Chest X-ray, PA view. Patient: 57 years old, sex F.
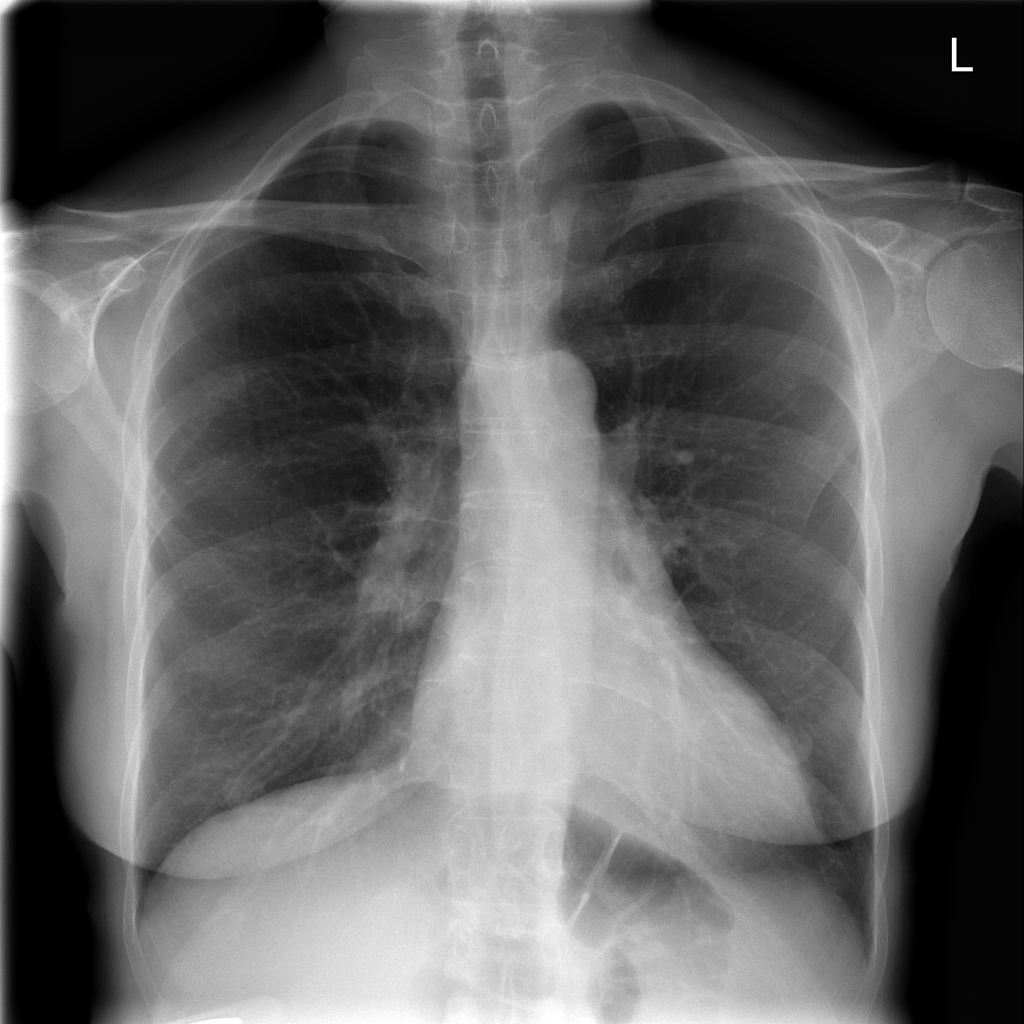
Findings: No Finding